Question: Count the number of objects in the diagram.
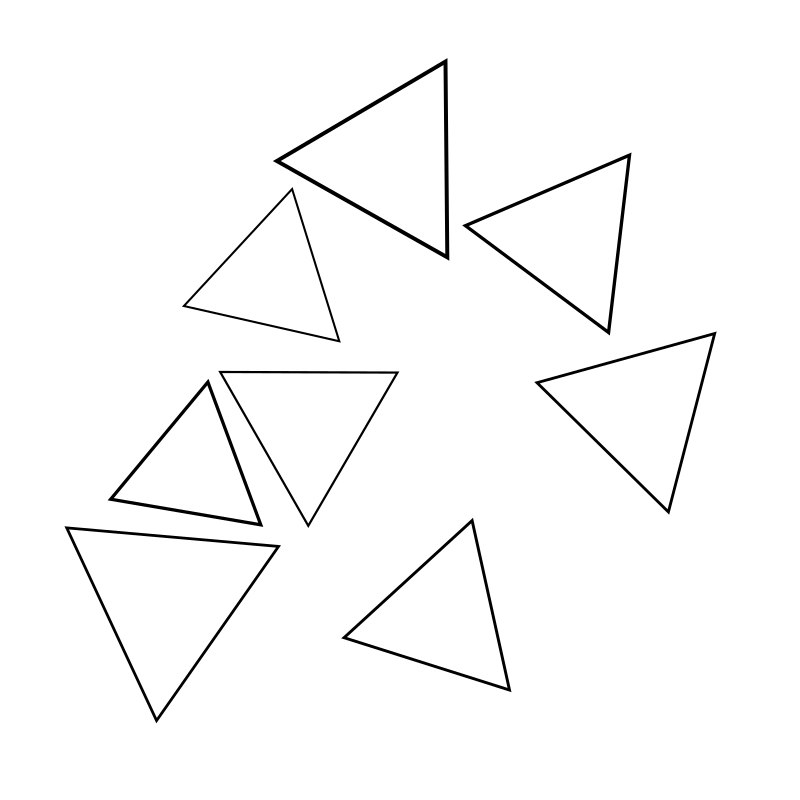
Answer: 8